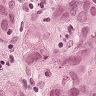
Metastatic tissue present: yes